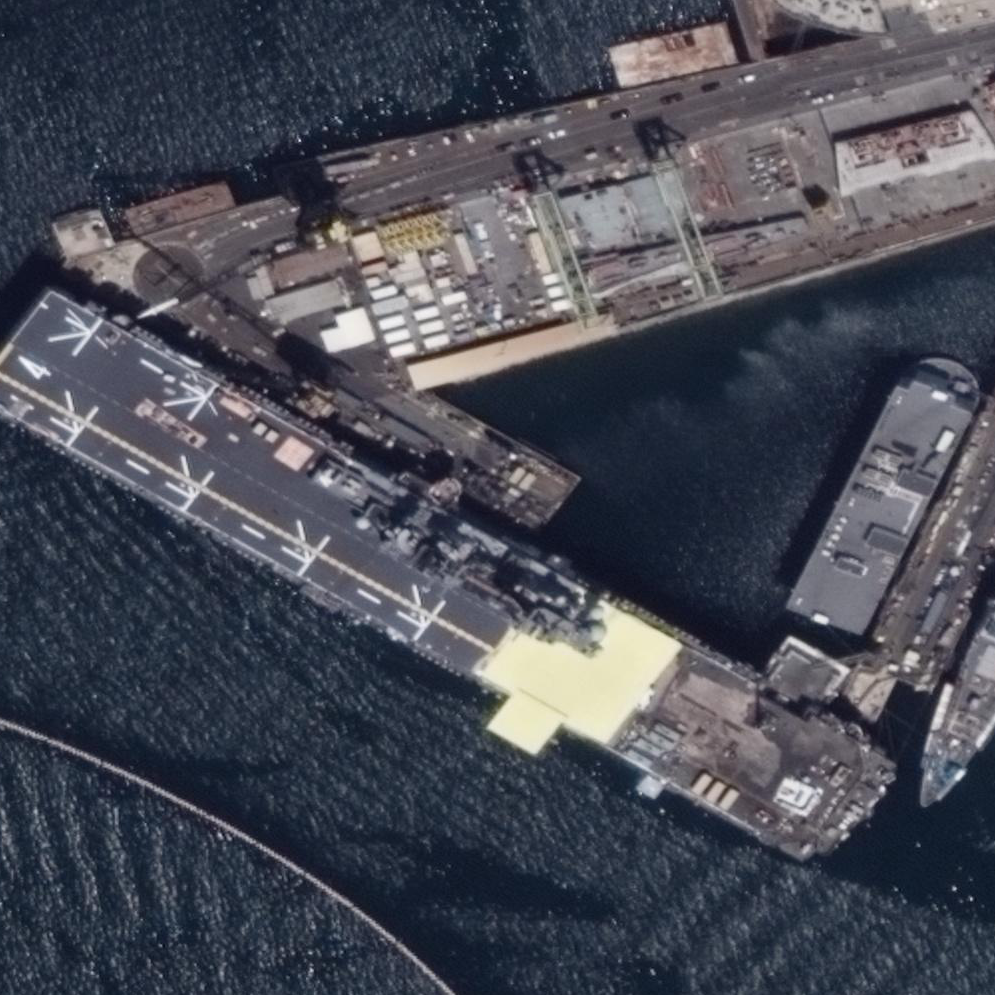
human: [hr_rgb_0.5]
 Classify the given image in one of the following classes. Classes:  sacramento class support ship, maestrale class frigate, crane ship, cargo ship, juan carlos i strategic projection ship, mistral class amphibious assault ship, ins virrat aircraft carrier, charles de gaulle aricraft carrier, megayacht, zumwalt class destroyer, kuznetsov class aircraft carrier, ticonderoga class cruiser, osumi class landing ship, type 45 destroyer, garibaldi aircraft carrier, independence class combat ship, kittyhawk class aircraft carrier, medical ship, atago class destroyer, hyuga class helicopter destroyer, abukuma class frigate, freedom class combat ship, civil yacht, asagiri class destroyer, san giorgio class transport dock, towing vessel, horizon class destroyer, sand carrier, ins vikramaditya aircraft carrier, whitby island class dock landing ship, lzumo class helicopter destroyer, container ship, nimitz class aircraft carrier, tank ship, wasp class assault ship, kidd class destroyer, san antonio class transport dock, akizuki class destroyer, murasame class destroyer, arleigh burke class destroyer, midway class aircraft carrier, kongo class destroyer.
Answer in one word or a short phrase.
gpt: Wasp class assault ship